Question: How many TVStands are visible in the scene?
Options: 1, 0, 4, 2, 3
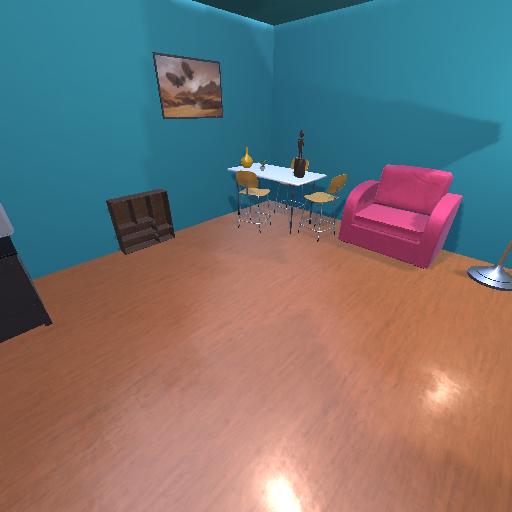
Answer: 1